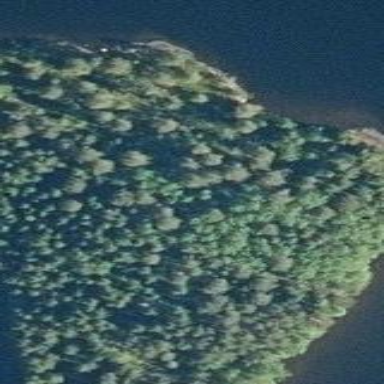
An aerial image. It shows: Serene woodland landscape.